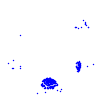
Particle: proton